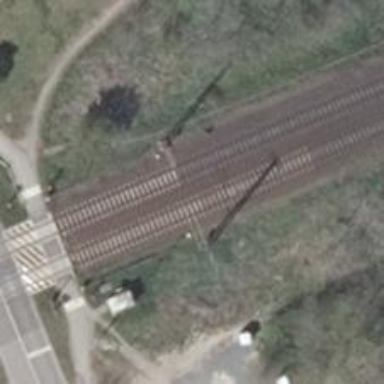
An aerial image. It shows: Milestone along the railway with catenary mast.